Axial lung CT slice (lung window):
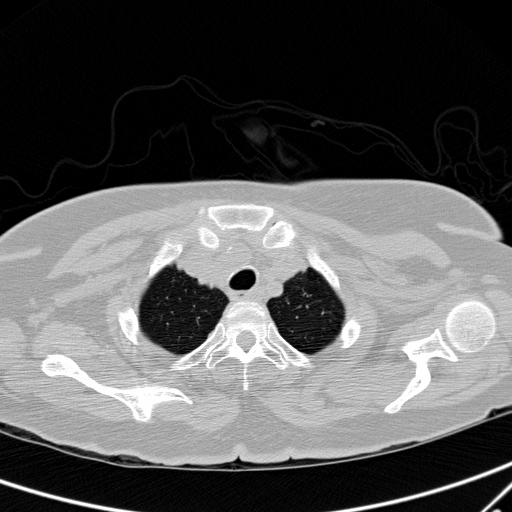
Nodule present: no